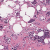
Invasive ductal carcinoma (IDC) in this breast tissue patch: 1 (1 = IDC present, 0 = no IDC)